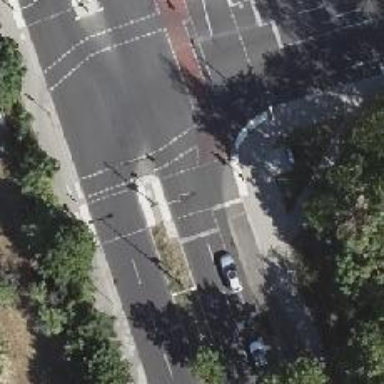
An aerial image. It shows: Footway crossing with traffic signals and central island.